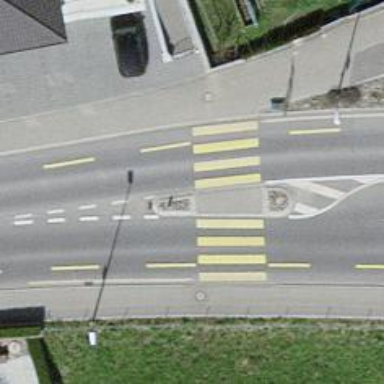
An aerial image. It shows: Pedestrian crossing with zebra markings on footway.